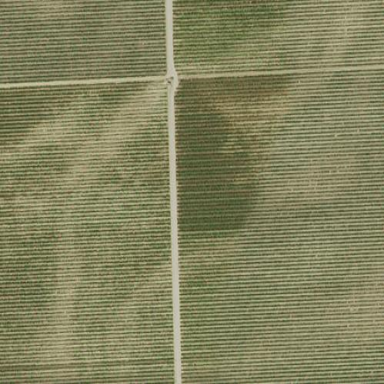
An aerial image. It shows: Vineyard.